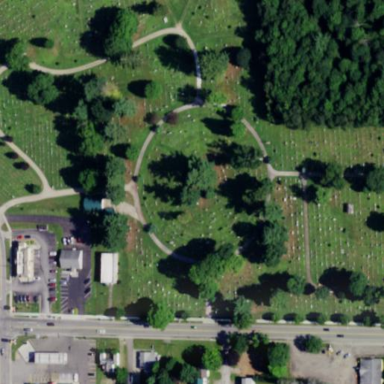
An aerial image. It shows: Graveyard used as cemetery.